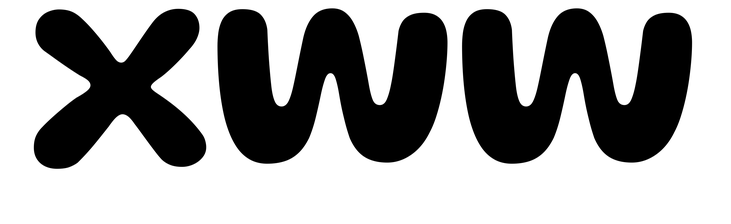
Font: Gluten_SemiBold